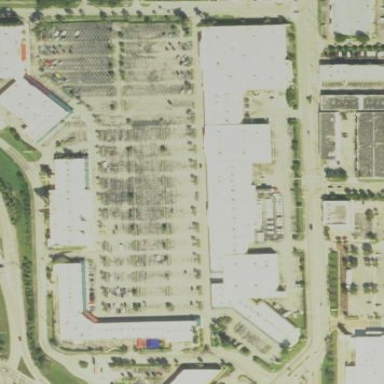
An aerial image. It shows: Retail area.